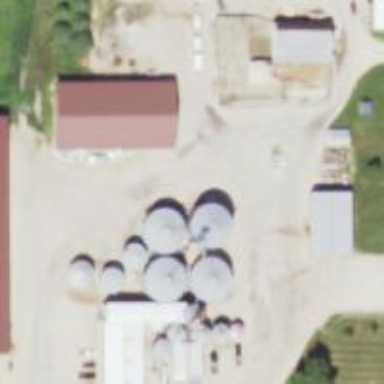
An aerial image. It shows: Silo.